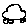
Label: car